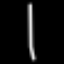
Label: line